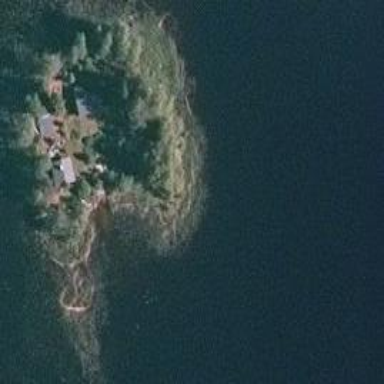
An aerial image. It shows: Islet.